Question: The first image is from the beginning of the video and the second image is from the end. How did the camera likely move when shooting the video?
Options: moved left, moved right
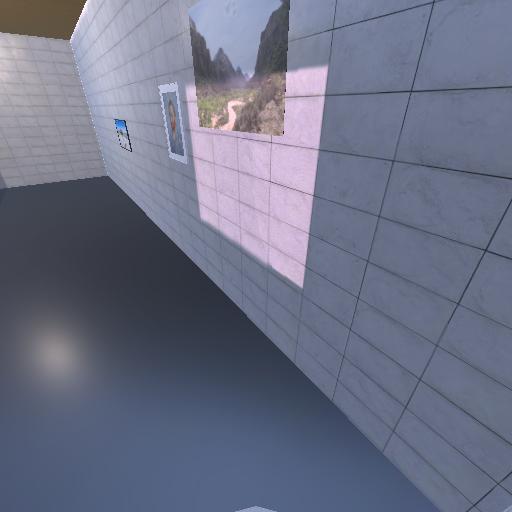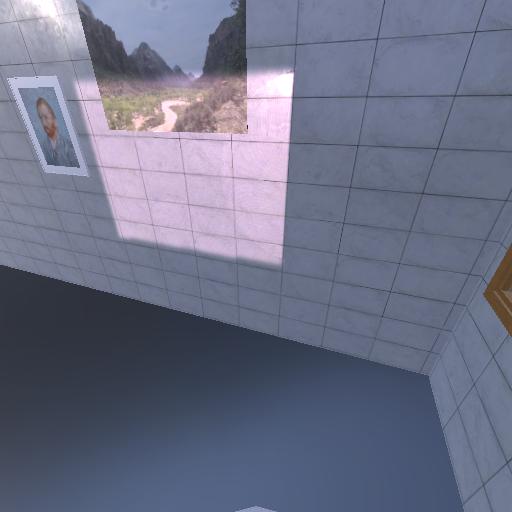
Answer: moved left